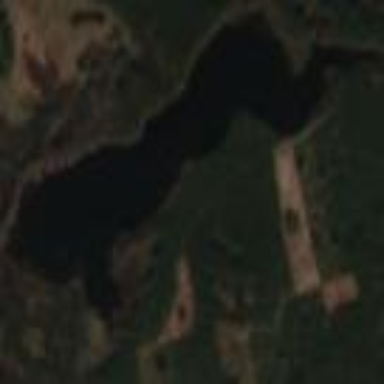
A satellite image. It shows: Serene lake surrounded by nature.